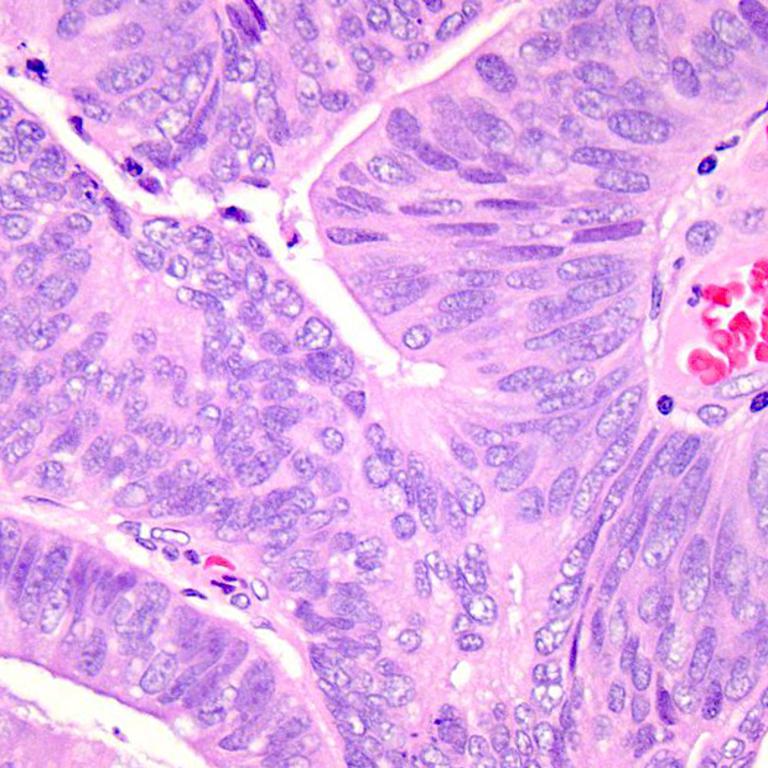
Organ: colon
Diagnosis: adenocarcinomas